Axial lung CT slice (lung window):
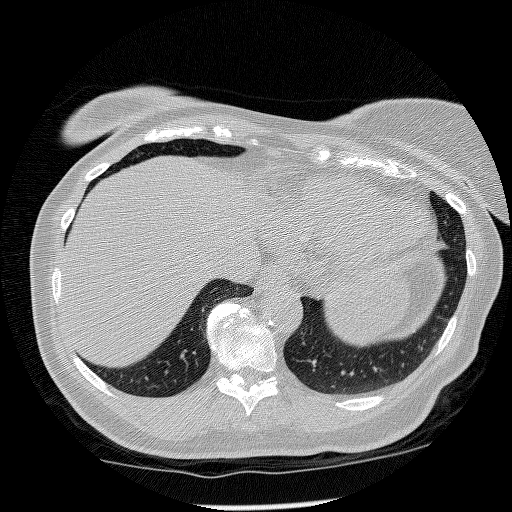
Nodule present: no